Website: bh-photo
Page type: cart
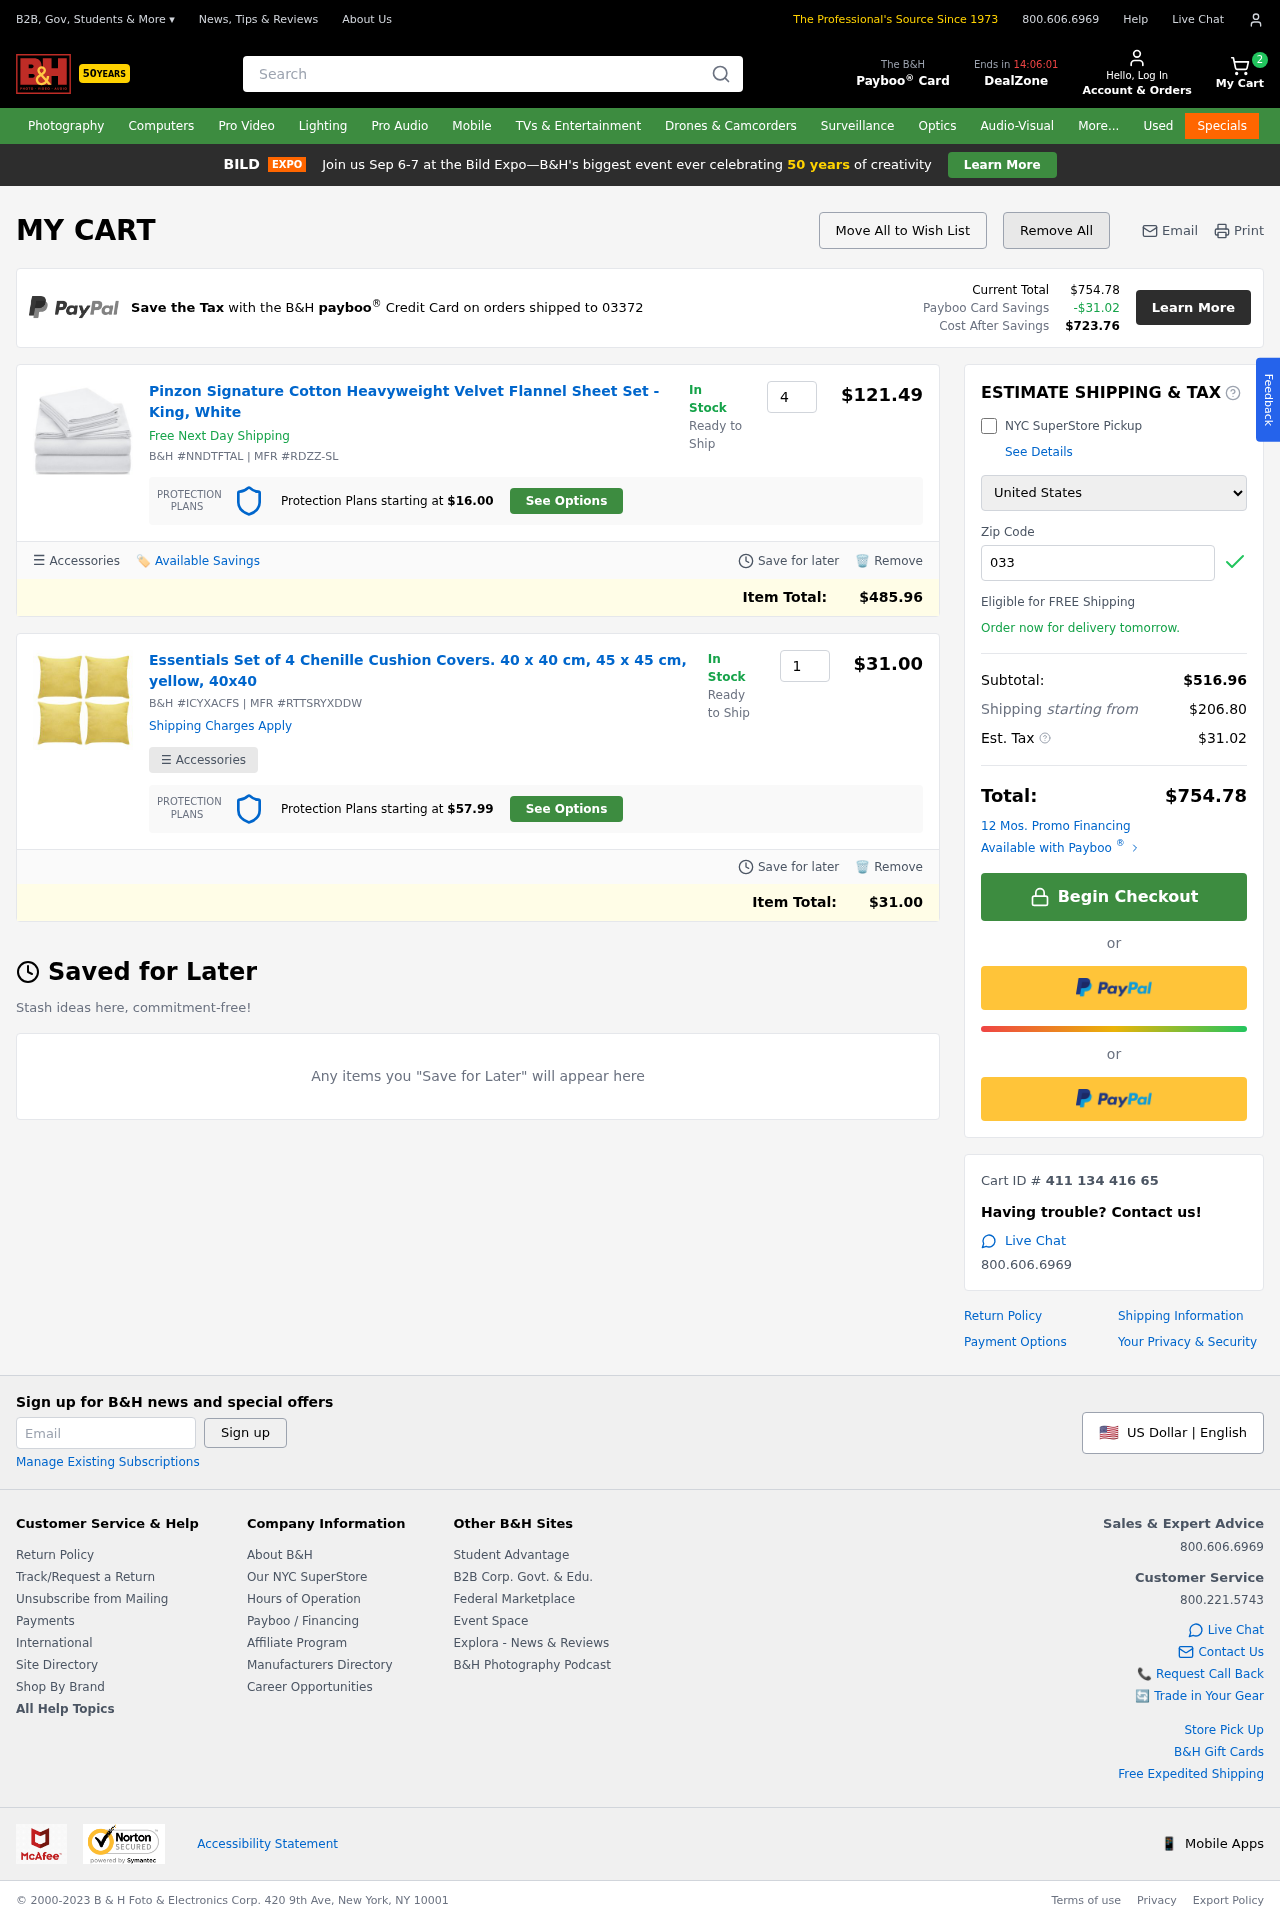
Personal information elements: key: PII_COUNTRY
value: United States
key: PII_POSTCODE
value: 03372
Product elements: key: PRODUCT1_NAME
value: Pinzon Signature Cotton Heavyweight Velvet Flannel Sheet Set - King, White
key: PRODUCT1_PRICE
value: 121.49
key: PRODUCT1_QUANTITY
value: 4
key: PRODUCT2_NAME
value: Essentials Set of 4 Chenille Cushion Covers. 40 x 40 cm, 45 x 45 cm, yellow, 40x40
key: PRODUCT2_PRICE
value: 31
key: PRODUCT2_QUANTITY
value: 1
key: PRODUCT1_ITEM_TOTAL
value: $485.96
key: PRODUCT2_ITEM_TOTAL
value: $31.00
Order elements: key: ORDER_NUM_ITEMS
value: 2
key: ORDER_TOTAL
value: $754.78
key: ORDER_TAX
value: -$31.02
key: ORDER_TAX
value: $31.02
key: ORDER_TOTAL_AFTER_SAVINGS
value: $723.76
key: ORDER_SUBTOTAL
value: $516.96
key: ORDER_SHIPPING_COST
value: $206.80
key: ORDER_ID
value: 411 134 416 65
Search elements: key: HEADER_SEARCH
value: Search